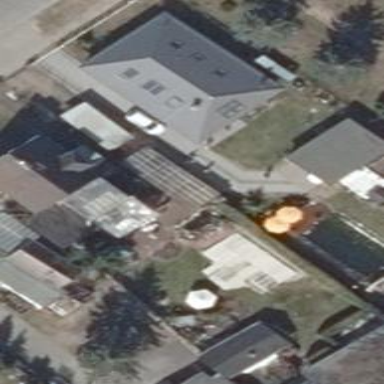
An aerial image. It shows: Detached building with gabled roof.